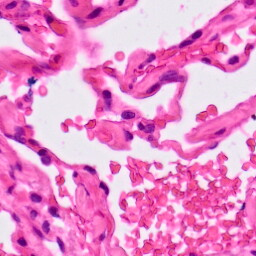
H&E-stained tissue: Lung